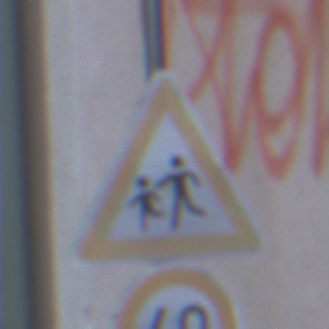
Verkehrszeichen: KinderRechts
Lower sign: Geschwindigkeit40
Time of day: MorningAfternoon
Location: Outdoor (Urban)
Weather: PartlyCloudy
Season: NotSpecified
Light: Natural